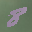
Label: 8